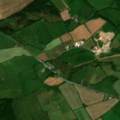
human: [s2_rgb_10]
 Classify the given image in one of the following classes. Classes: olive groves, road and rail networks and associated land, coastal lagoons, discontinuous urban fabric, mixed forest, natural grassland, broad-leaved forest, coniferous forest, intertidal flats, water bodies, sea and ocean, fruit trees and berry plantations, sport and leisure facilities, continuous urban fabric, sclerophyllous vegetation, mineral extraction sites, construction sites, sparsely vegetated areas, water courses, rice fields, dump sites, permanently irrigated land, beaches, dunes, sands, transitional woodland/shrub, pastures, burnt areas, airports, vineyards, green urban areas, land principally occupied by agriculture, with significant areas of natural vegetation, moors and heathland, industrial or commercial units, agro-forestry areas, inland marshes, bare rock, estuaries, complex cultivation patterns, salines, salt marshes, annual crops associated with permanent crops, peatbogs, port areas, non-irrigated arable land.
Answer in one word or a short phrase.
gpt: pastures, land principally occupied by agriculture, with significant areas of natural vegetation, transitional woodland/shrub